Field crop: maize
Growth stage: 2
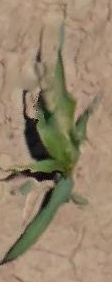
Species: maize